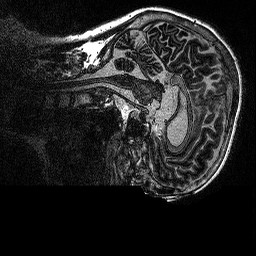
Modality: MP2RAGE
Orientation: sagittal
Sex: female
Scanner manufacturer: siemens
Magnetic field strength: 3 T
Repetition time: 5 s
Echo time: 0.00292 s